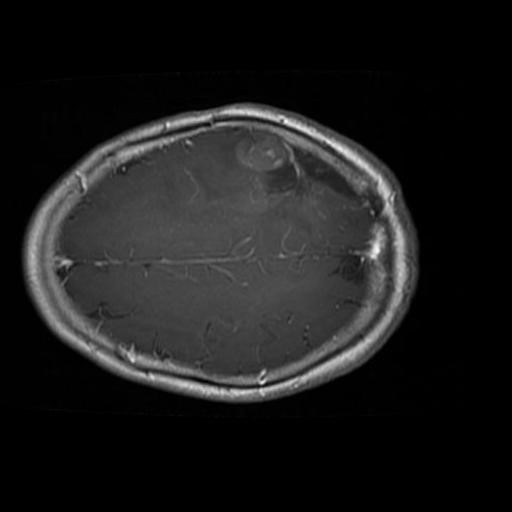
Label: brain_glioma